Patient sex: M
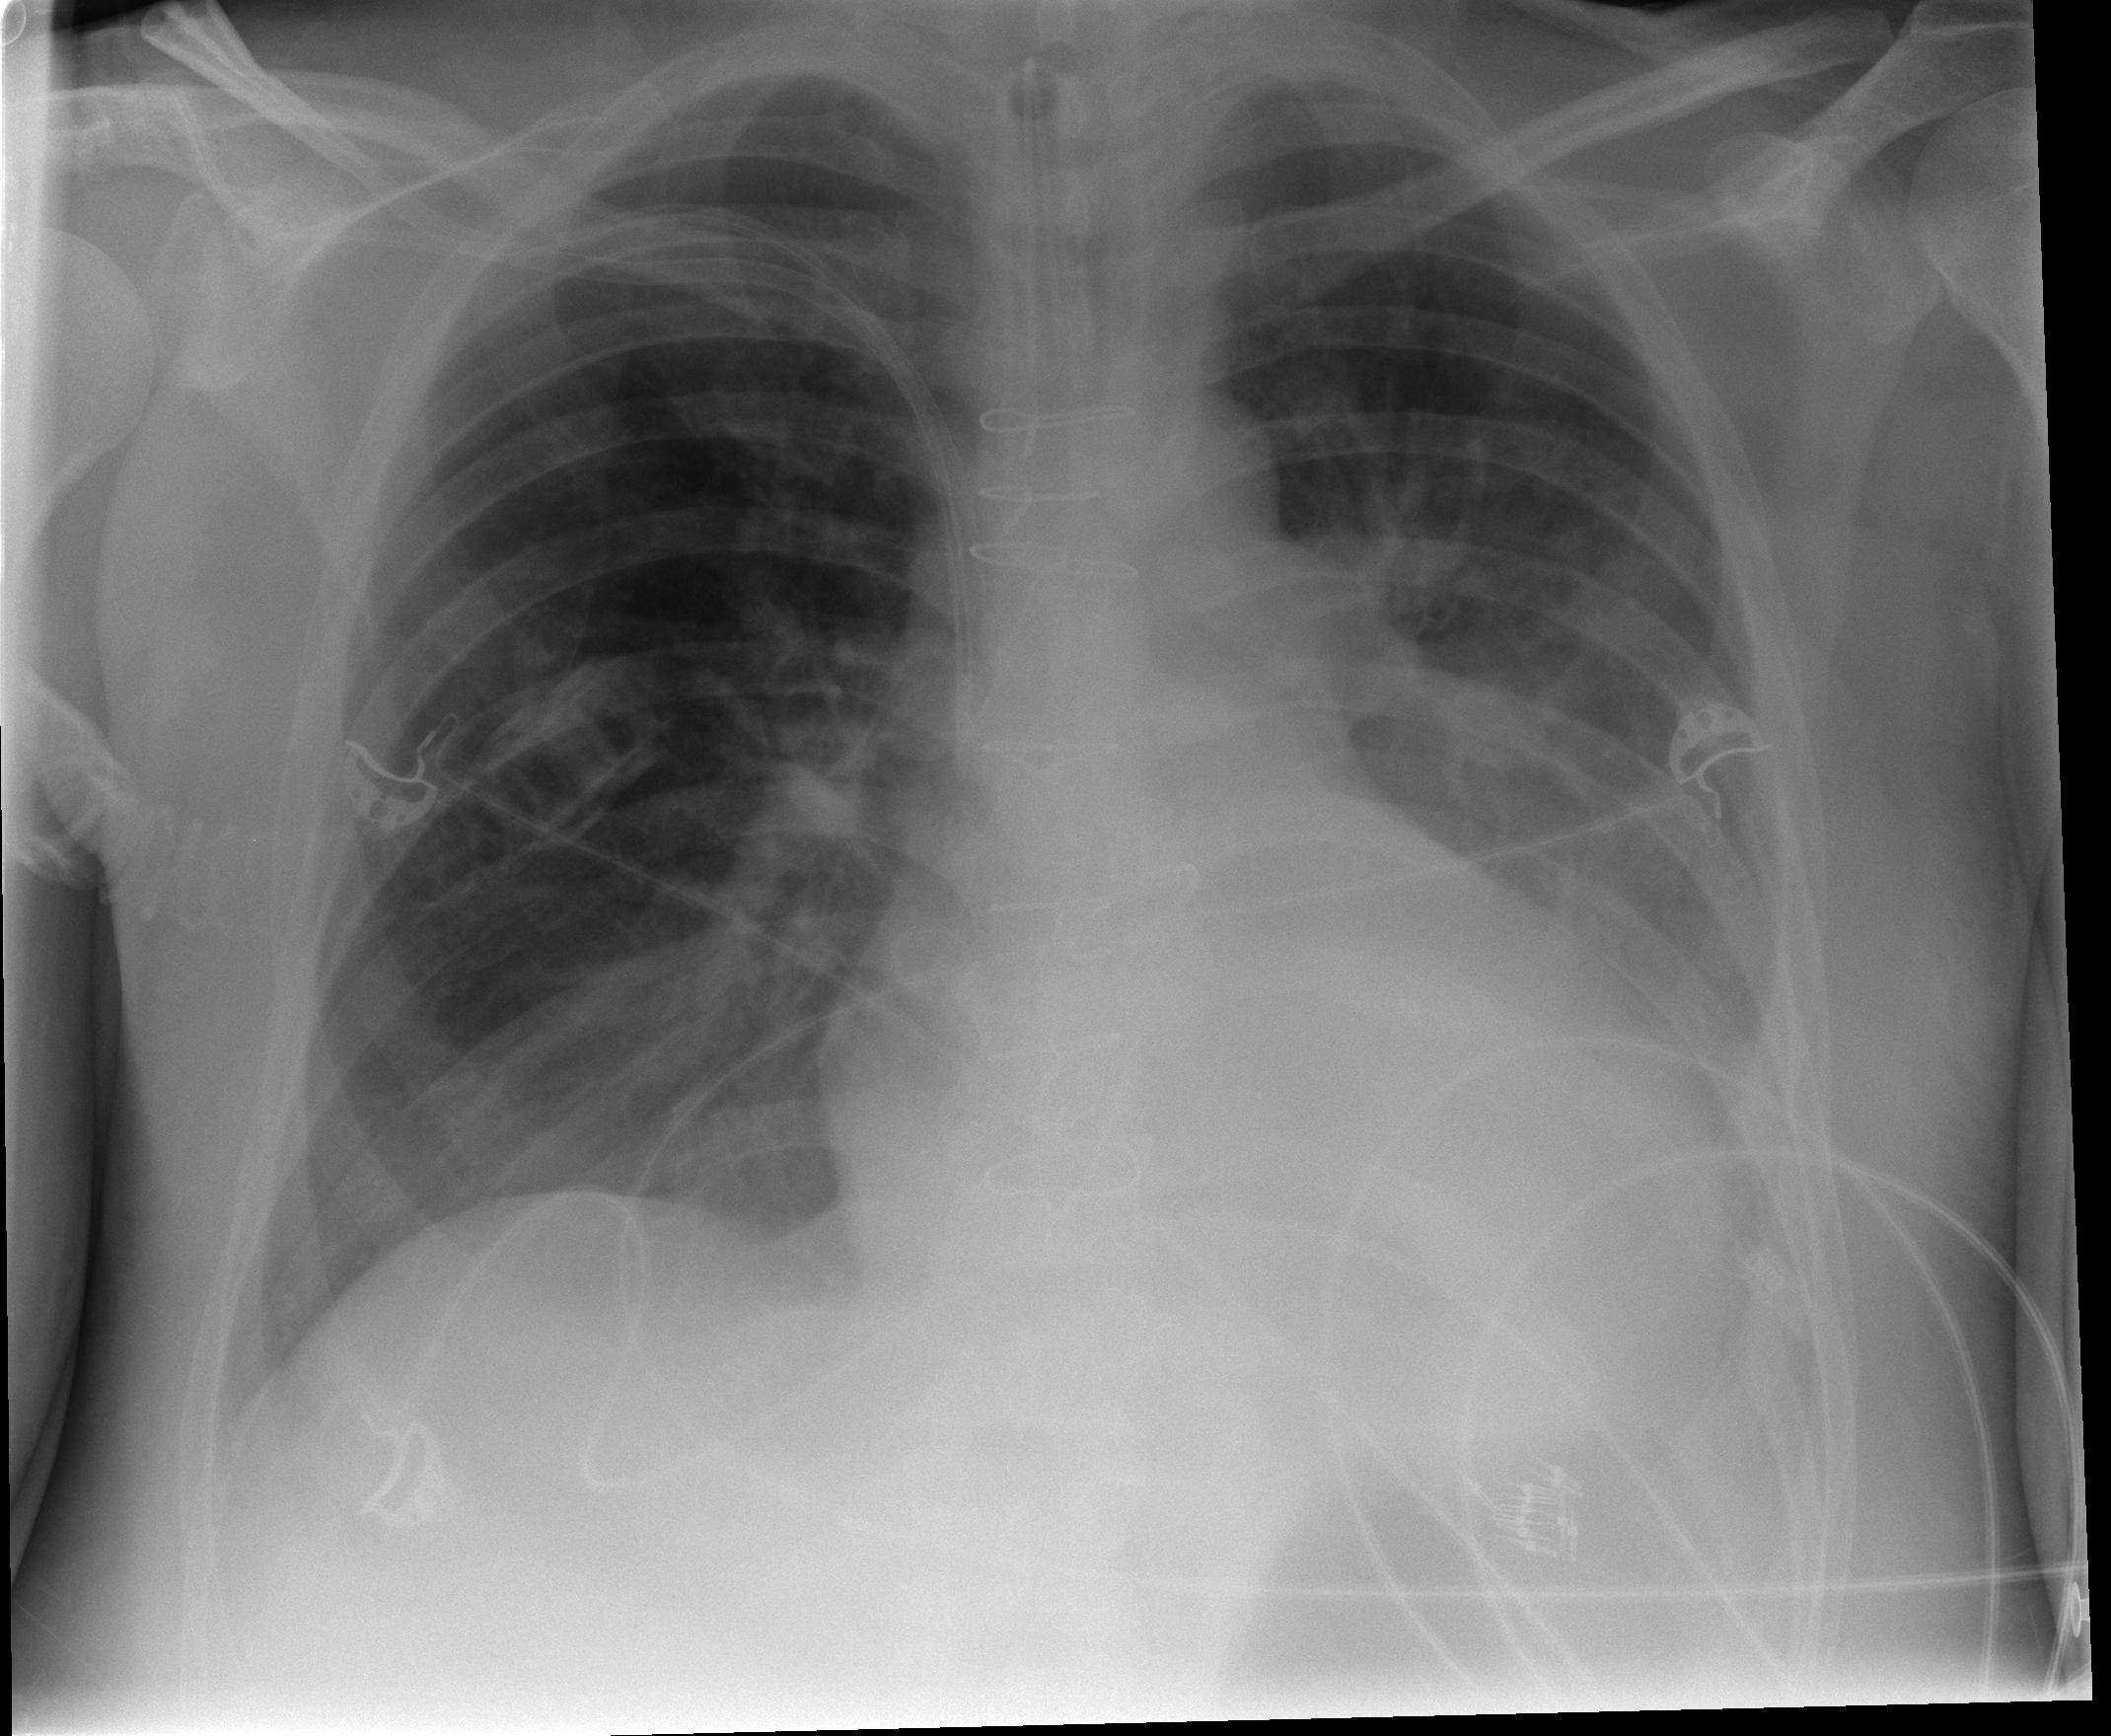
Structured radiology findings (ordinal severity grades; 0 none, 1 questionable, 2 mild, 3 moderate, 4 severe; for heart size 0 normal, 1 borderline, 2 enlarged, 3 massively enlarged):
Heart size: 1
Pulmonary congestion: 0
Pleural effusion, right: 1
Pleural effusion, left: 2
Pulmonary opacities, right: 0
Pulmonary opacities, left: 0
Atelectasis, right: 1
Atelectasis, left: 2